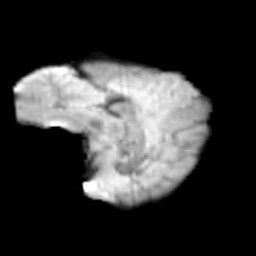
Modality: T2w
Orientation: sagittal
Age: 12
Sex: female
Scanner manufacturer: siemens
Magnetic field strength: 3 T
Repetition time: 3.8 s
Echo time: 0.07 s